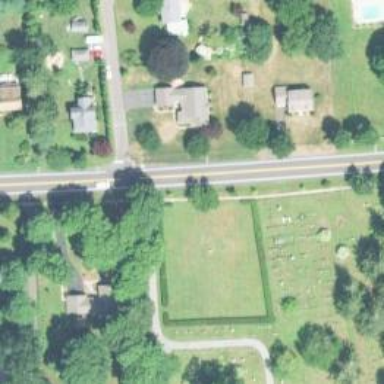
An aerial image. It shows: View of cemetery with graves.